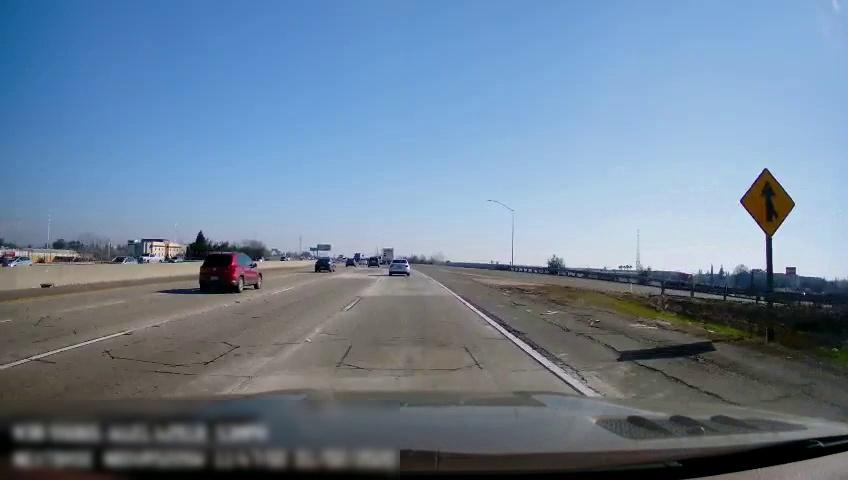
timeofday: Day
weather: Sunny
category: Drivable Space
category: Vehicles | SUV
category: Vehicles | Van
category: Vehicles | Car
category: Vehicles | SUV
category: Vehicles | SUV
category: Vehicles | Car
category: Vehicles | Car
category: Vehicles | SUV
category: Vehicles | Truck
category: Lanes | Alternate Lane
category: Lanes | Alternate Lane
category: Lanes | Alternate Lane
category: Lanes | Alternate Lane
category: Lanes | Current Lane
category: Traffic | Signs